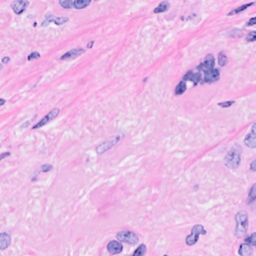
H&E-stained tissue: Breast